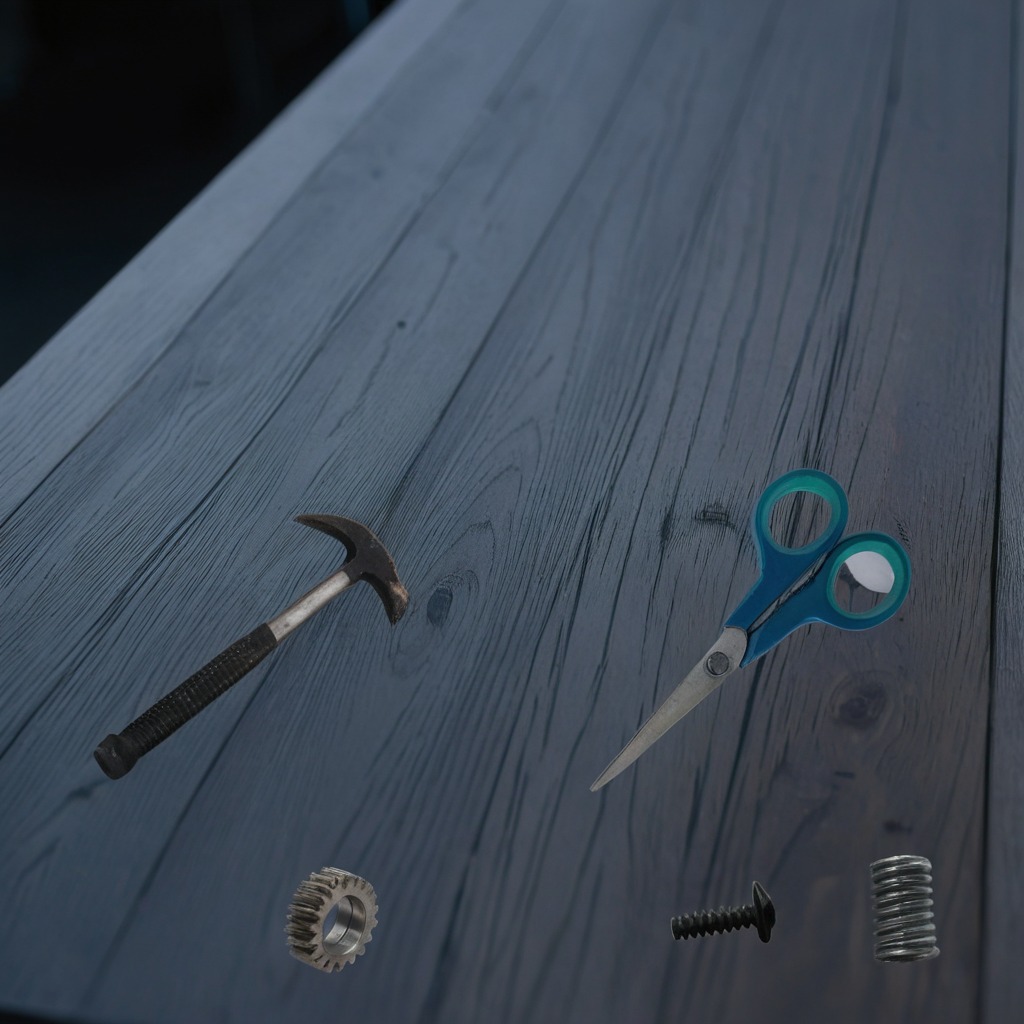
A steel gear with teeth, a metal machine screw, a hammer, a coiled metal spring, and a pair of scissors are lying on a table.